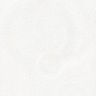
Metastatic tissue present: no